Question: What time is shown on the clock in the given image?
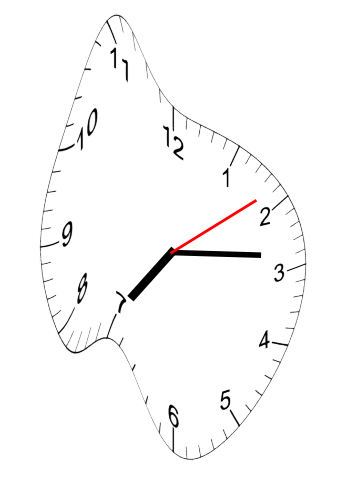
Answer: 07:14:09